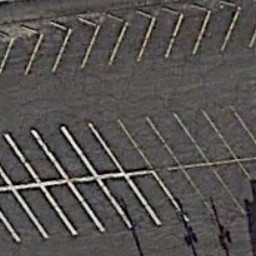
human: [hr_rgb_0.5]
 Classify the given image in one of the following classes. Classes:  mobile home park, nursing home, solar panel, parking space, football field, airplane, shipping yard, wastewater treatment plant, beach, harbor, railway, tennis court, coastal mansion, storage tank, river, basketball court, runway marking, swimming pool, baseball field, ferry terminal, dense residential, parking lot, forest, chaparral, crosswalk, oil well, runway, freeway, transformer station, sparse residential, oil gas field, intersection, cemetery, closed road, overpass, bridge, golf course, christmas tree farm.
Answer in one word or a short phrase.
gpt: parking space